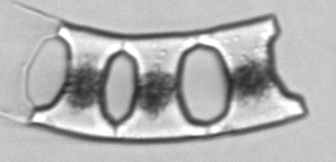
Label: Eucampia